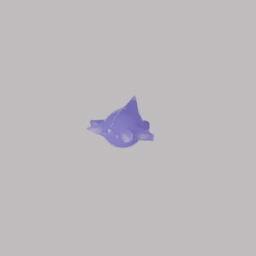
Label: animals